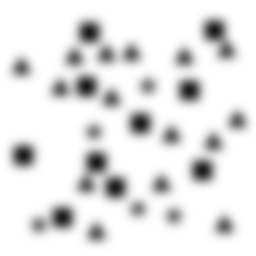
Squares: 10
Triangles: 15
Stars: 5
Total shapes: 30